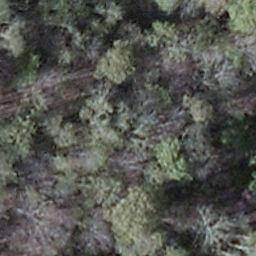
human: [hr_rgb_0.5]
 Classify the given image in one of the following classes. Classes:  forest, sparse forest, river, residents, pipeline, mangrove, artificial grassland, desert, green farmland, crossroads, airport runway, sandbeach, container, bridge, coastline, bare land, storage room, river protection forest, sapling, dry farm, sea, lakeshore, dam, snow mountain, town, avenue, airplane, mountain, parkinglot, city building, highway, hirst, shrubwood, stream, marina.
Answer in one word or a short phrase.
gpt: shrubwood